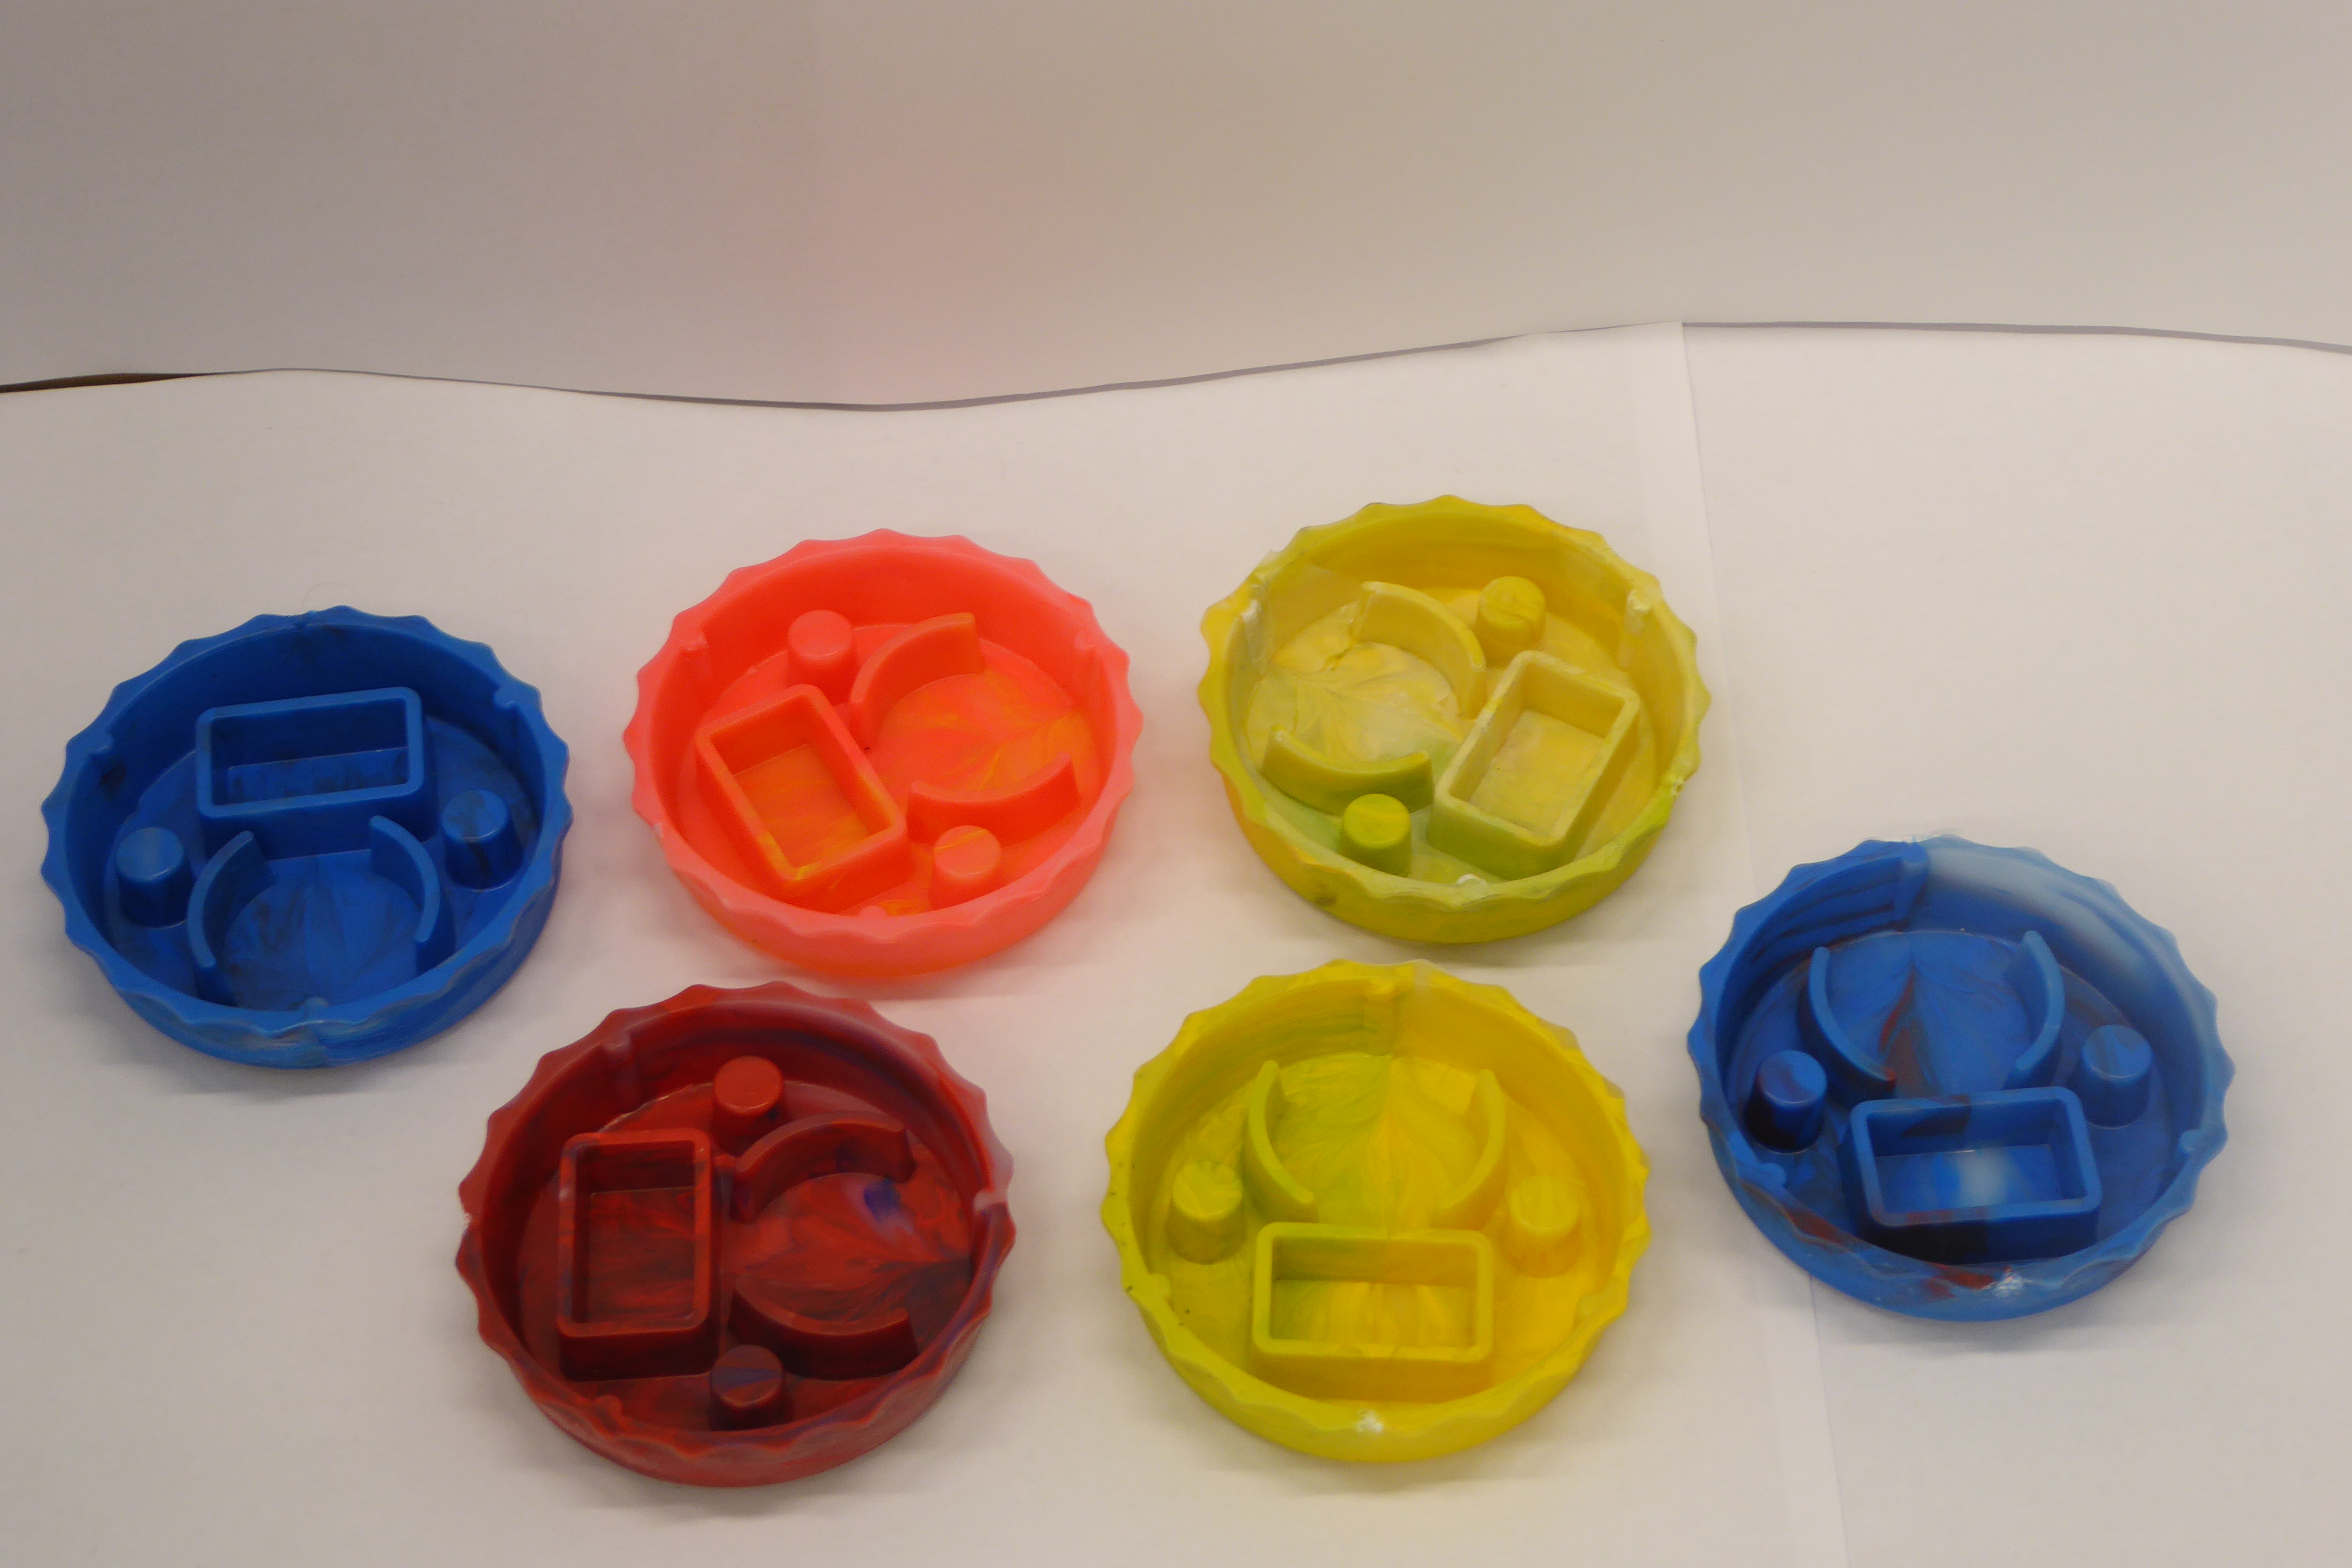
Label: Bottle Opener - Cover